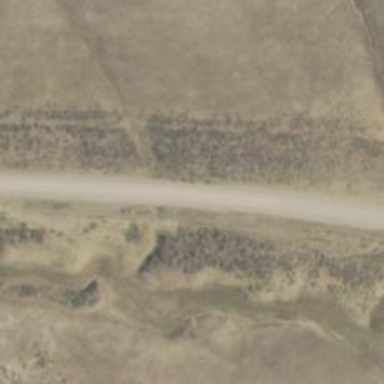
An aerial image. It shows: Unclassified road.